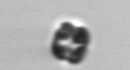
Label: Thalassiosira